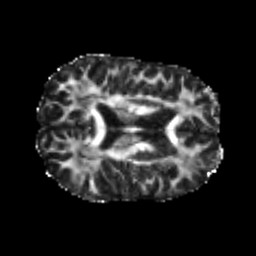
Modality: FA
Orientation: axial
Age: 22
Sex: male
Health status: healthy
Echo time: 0.074 s